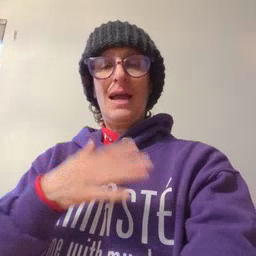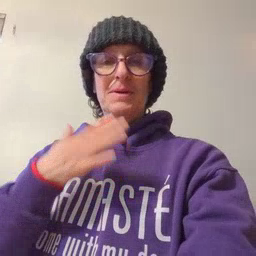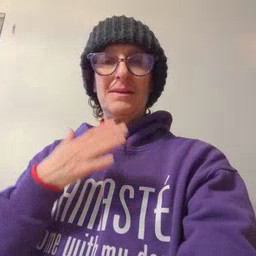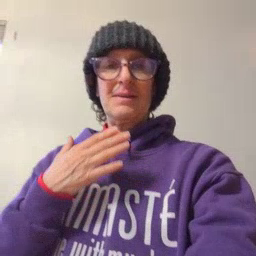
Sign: happy